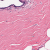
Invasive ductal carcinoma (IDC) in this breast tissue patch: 0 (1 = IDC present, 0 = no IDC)